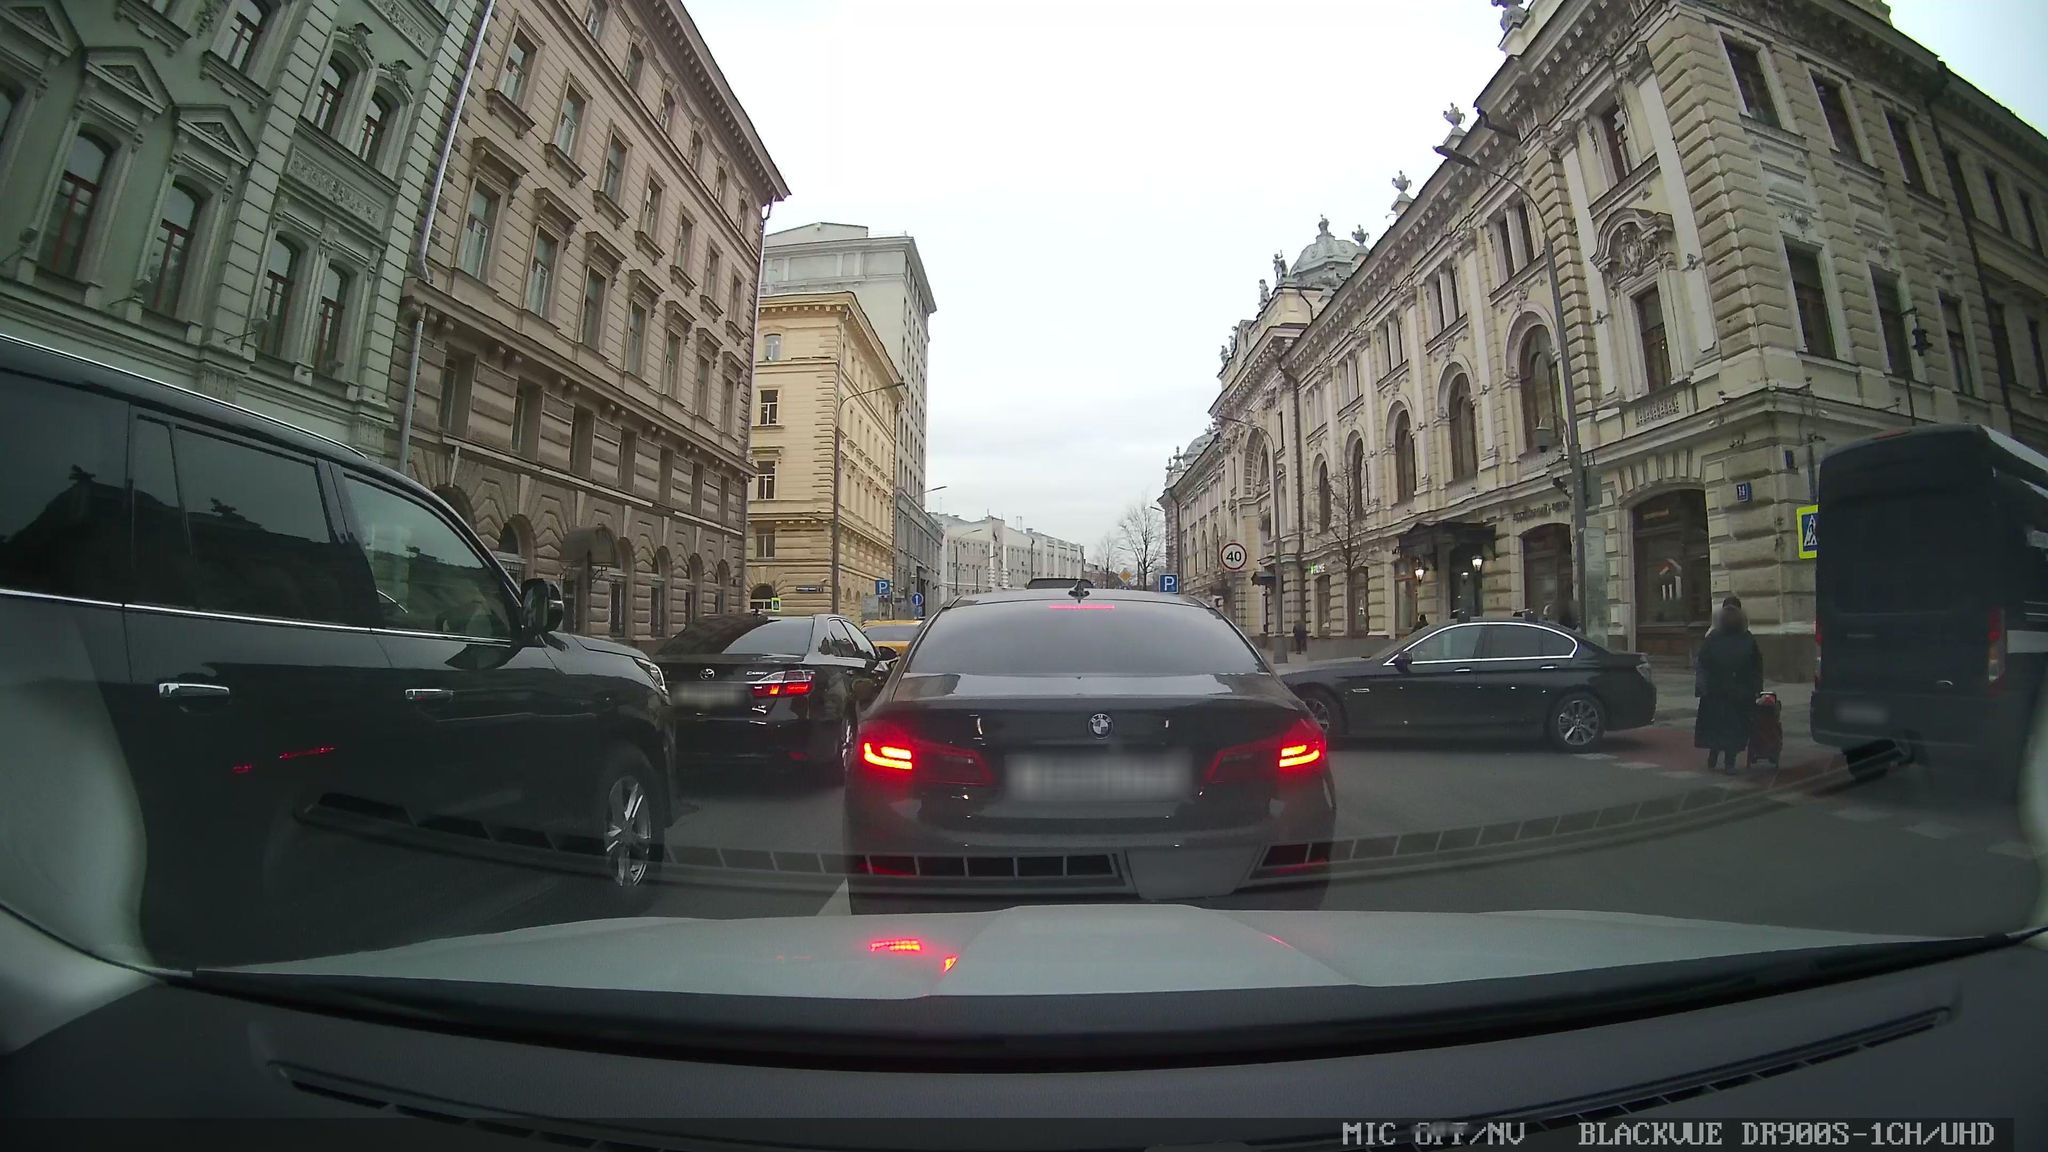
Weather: cloudy
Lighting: day
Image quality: good
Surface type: driving surface
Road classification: cycleway
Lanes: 2
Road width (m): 4.5
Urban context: urban centre
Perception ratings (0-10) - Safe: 3.31, Lively: 7.37, Beautiful: 3.36, Boring: 0.79, Depressing: 6.12, Wealthy: 4.79